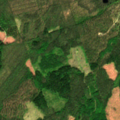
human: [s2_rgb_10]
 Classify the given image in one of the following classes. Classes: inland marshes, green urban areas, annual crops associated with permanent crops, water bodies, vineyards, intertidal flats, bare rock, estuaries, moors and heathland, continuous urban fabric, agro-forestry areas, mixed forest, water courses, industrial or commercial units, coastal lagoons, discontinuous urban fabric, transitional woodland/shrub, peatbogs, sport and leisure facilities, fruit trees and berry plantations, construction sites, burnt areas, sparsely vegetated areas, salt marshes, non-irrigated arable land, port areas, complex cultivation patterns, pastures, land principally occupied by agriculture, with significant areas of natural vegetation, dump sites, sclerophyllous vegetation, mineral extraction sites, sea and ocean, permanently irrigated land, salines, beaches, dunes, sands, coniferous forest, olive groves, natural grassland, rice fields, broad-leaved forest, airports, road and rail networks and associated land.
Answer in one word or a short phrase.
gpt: coniferous forest